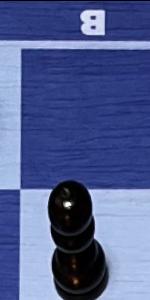
Label: Pawn_Black